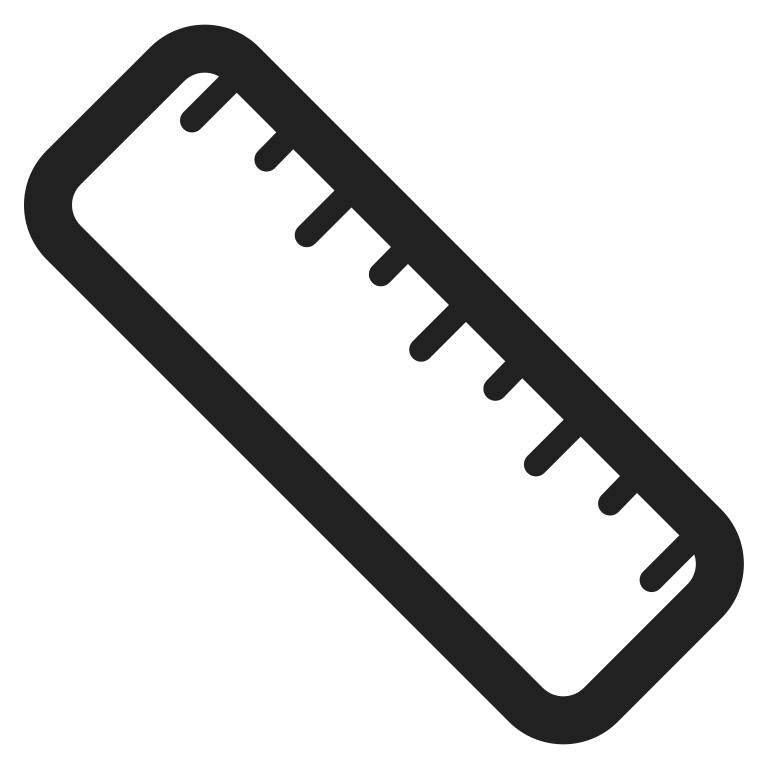
straight ruler high contrast